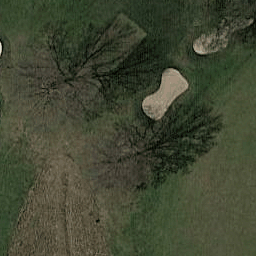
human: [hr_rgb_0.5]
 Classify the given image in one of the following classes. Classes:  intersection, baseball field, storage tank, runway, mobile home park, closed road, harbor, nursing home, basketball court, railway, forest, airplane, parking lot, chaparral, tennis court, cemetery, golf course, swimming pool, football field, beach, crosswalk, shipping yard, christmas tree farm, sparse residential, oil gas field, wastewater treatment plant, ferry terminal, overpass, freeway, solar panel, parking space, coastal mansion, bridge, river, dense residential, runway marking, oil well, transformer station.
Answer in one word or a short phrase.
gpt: golf course